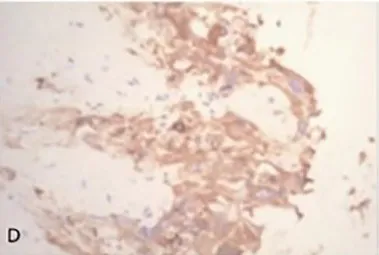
CK 8/18.
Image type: pathology (immunostaining)